Aerial crown-view tile of a tropical tree (Barro Colorado Island, Panama), acquired 20250616:
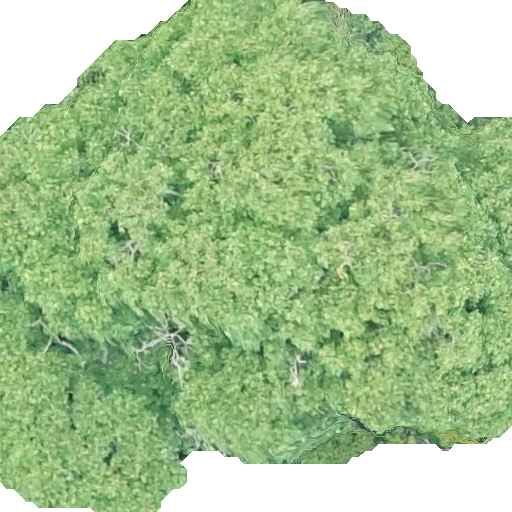
Species: Dipteryx oleifera
GBIF accepted scientific name: Dipteryx oleifera
Crown area: 342.312 m²